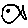
Label: fish